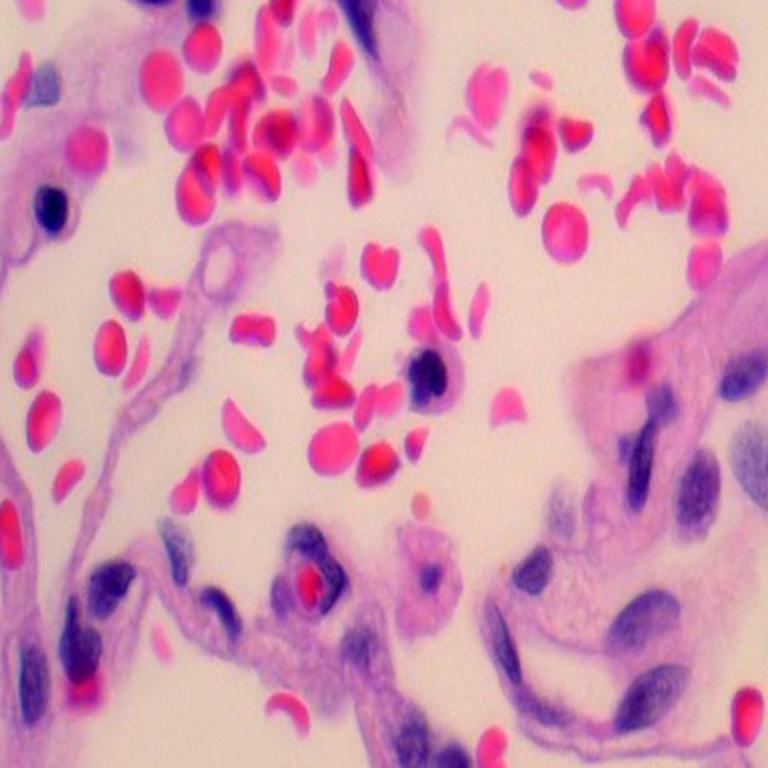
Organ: lung
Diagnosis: benign